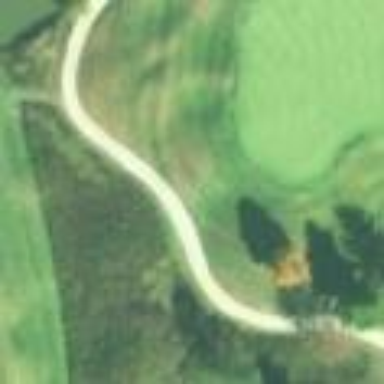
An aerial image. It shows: Rough grassy area used for golf.